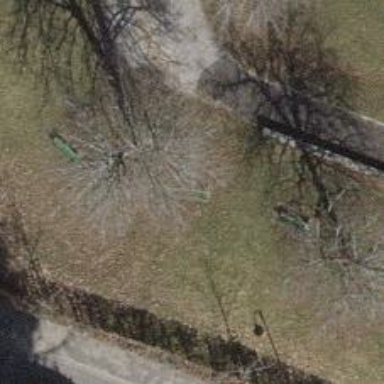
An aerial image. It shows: Bench.